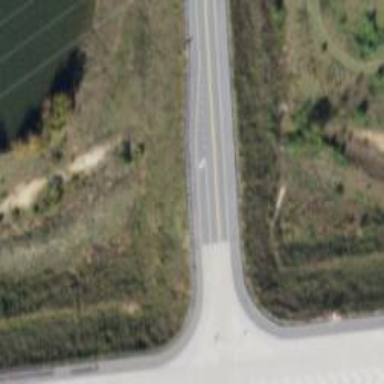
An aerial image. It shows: Trunk link highway with embankment.